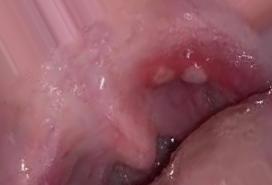
Condition: Mouth Ulcer